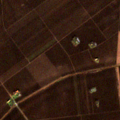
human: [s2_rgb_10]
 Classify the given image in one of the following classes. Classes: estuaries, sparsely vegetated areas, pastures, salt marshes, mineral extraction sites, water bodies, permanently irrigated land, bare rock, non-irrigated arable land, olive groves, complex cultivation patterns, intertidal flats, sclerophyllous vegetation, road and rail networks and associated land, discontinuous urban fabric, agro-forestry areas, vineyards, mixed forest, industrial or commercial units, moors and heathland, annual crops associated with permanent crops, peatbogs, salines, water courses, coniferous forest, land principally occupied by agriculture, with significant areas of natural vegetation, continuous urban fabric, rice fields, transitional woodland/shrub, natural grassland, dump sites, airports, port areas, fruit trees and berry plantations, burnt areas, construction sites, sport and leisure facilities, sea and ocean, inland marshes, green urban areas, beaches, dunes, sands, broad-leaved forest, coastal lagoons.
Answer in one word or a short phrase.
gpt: non-irrigated arable land